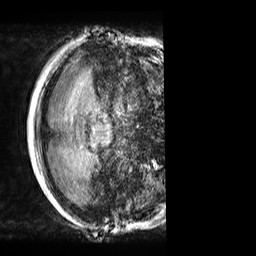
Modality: T1w
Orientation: axial
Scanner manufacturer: siemens
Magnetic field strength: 3 T
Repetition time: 2.5 s
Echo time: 0.00299 s